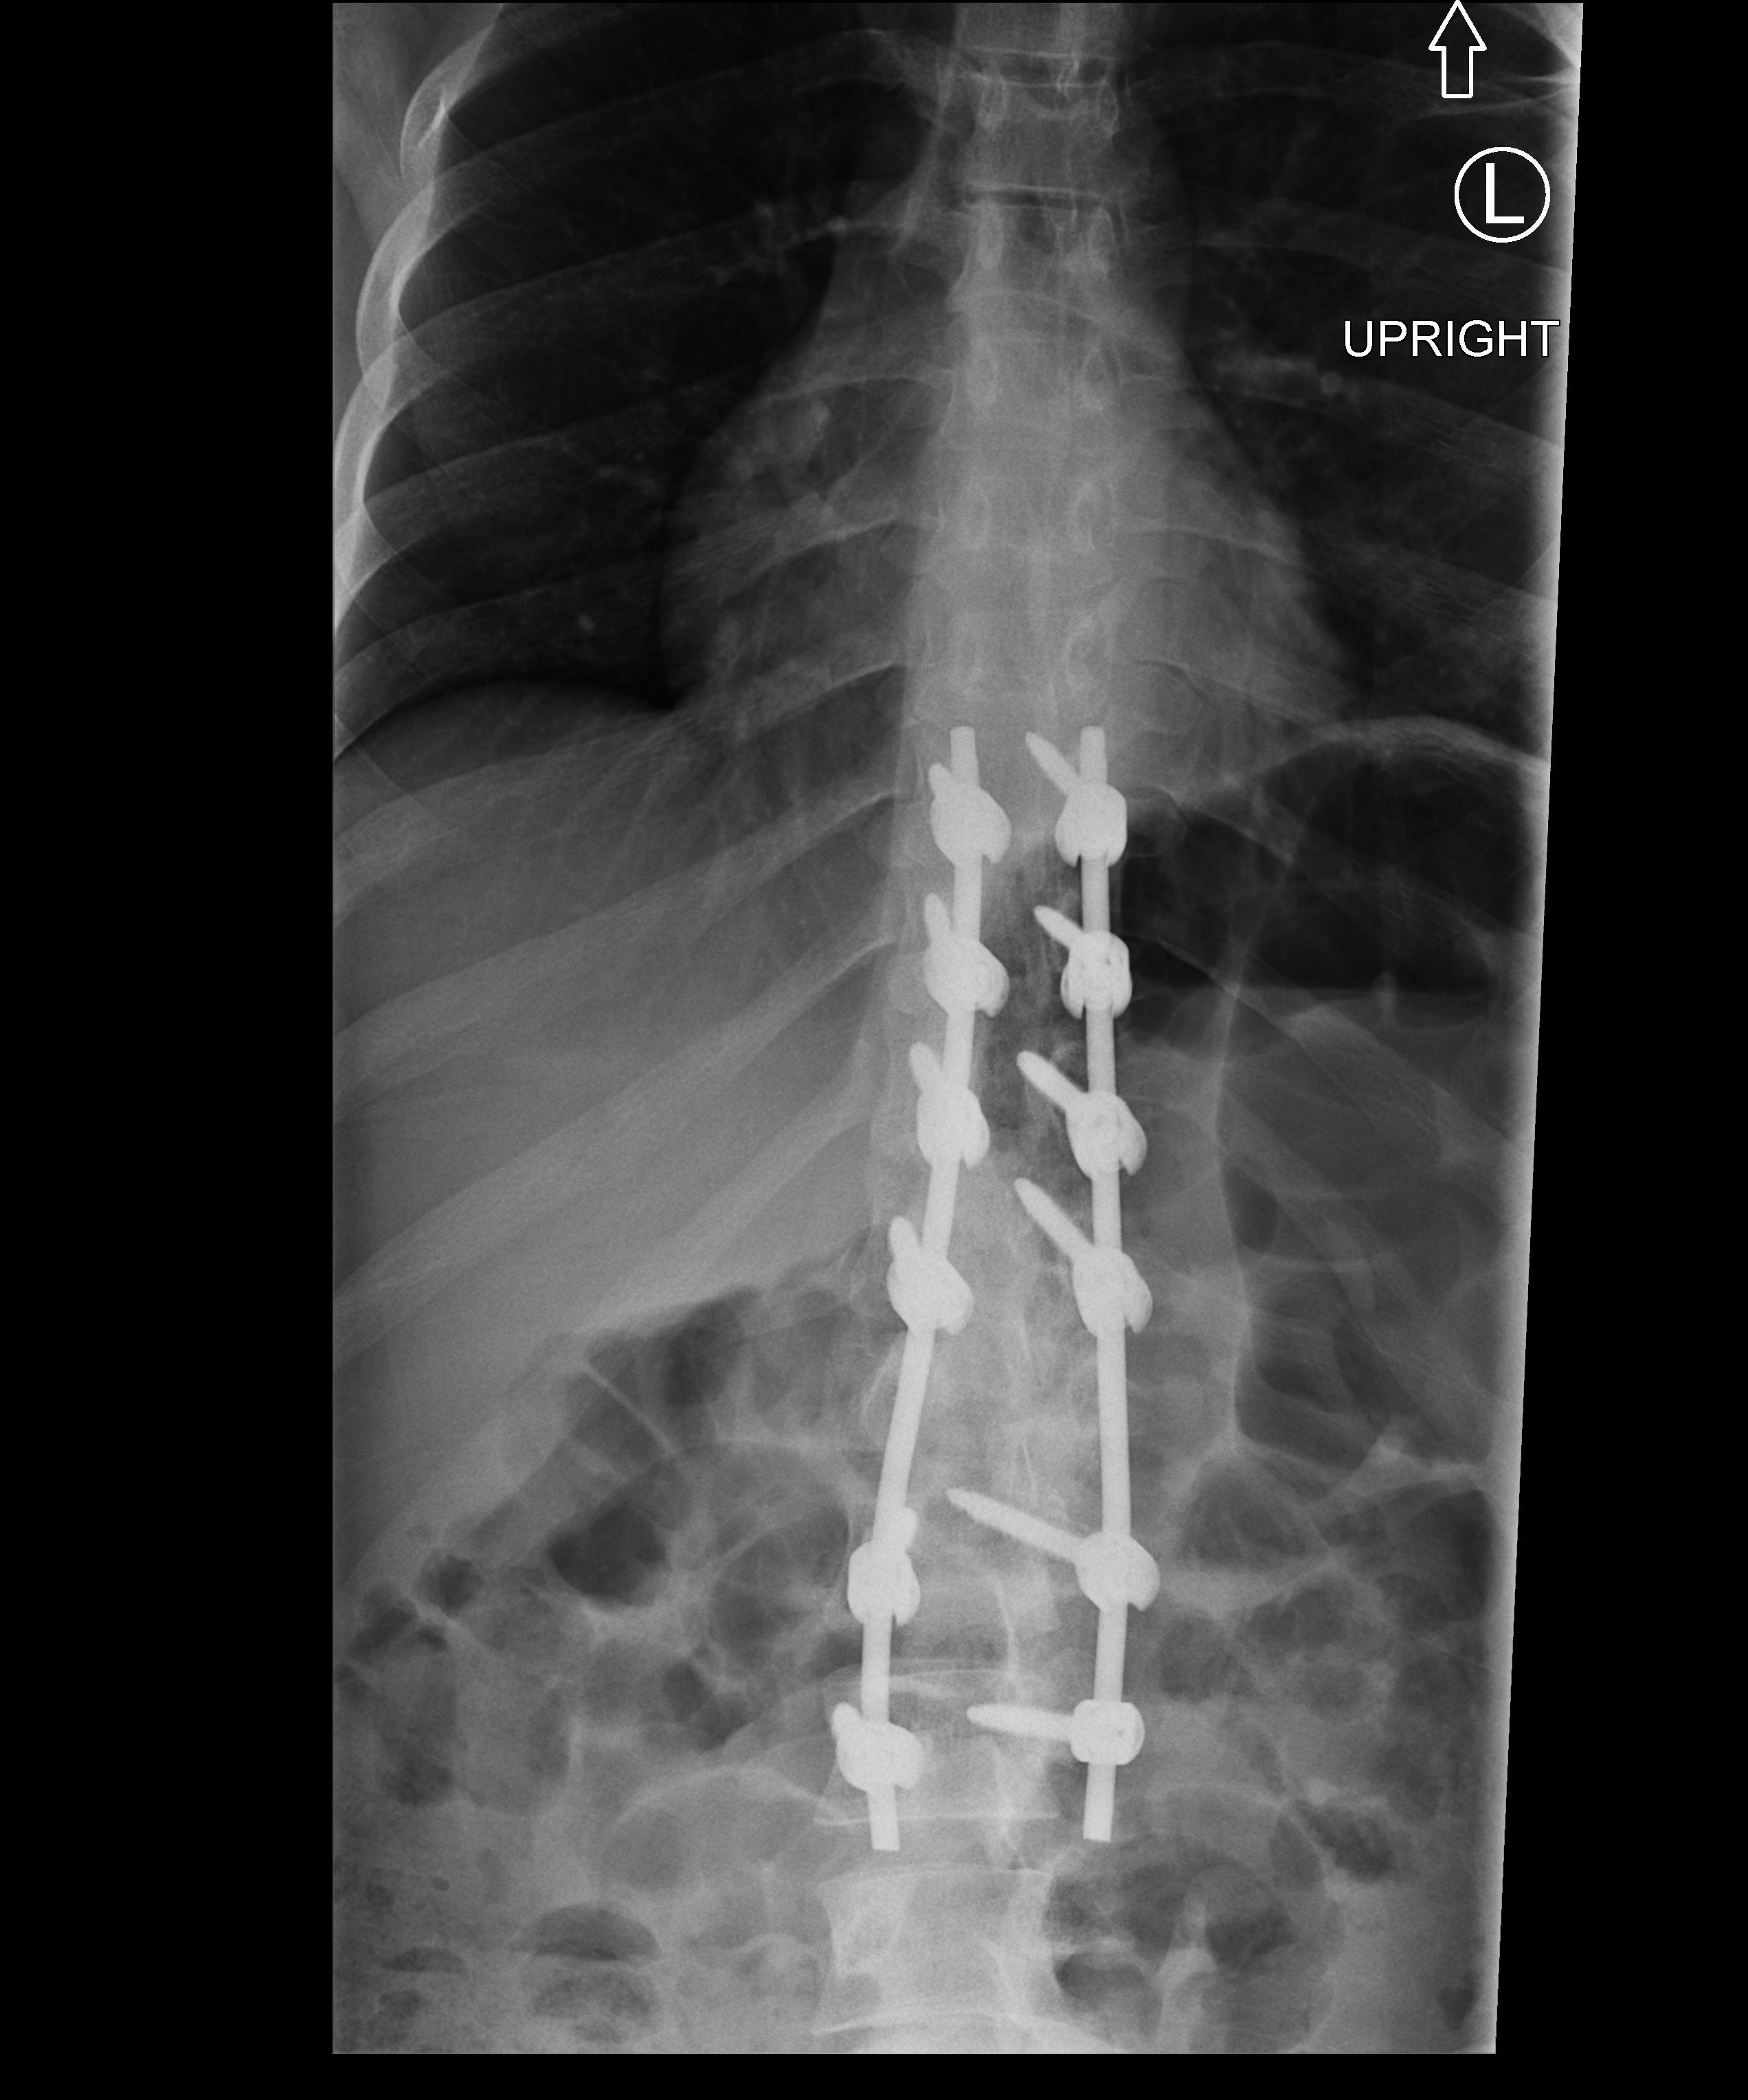
View: AP